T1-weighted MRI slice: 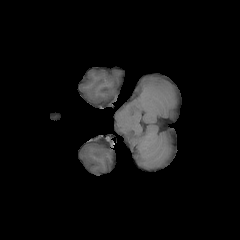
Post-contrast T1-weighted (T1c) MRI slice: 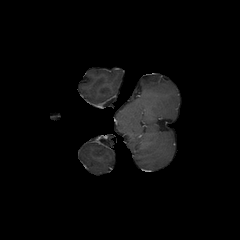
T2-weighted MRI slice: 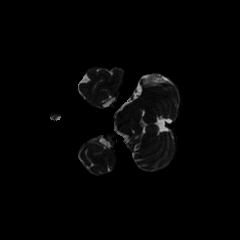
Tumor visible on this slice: no